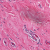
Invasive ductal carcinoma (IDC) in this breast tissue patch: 0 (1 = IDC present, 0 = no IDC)